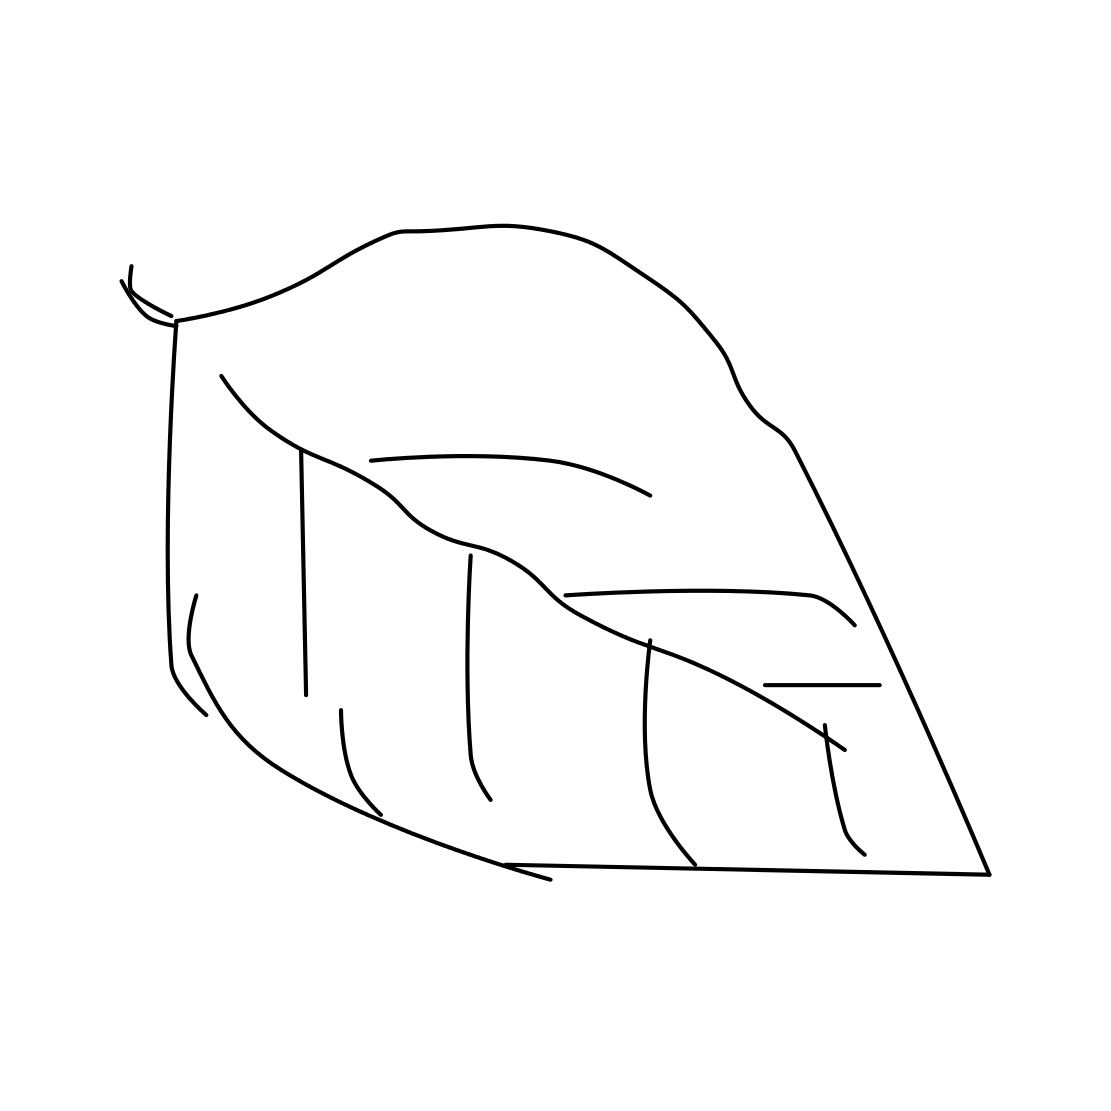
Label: leaf